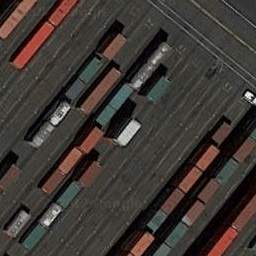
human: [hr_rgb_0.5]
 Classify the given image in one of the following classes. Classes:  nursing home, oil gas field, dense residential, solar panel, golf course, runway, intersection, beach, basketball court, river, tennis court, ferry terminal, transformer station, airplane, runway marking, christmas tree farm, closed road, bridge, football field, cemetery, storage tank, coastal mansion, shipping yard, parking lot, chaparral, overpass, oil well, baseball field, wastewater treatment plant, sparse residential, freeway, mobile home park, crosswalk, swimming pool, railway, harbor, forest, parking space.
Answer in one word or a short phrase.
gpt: shipping yard